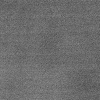
Atmospheric dust classification: dusty